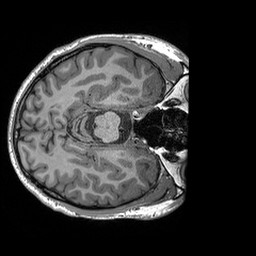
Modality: T1w
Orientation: axial
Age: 25
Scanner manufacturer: siemens
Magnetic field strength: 3 T
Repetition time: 2.3 s
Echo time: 0.00296 s